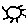
Label: sun